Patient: sex F, age 62
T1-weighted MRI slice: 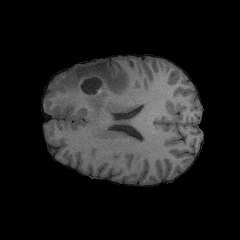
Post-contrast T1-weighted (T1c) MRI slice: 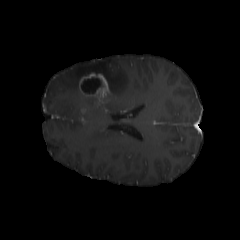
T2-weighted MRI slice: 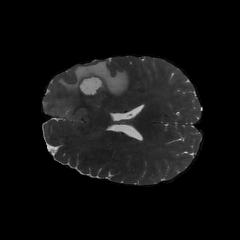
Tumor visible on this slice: yes
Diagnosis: Glioblastoma, IDH-wildtype
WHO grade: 4